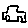
Label: car